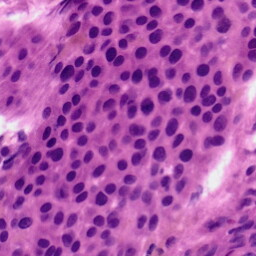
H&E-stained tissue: Skin